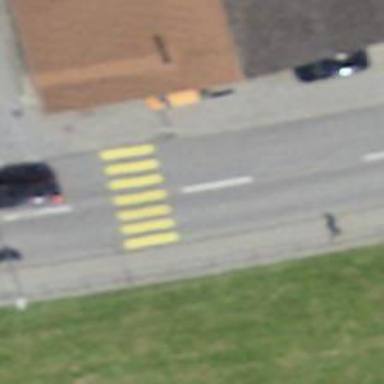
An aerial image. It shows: Zebra crossing on the road.